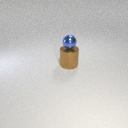
small blue metal sphere above large brown metal cylinder